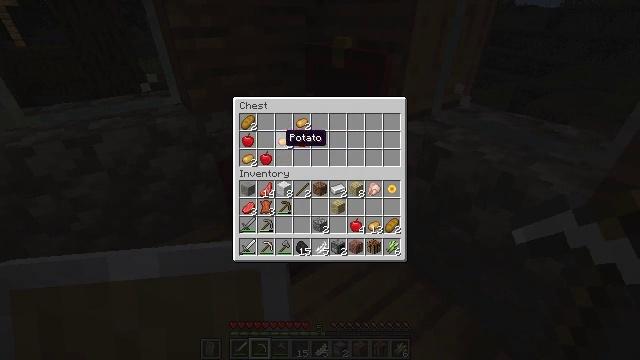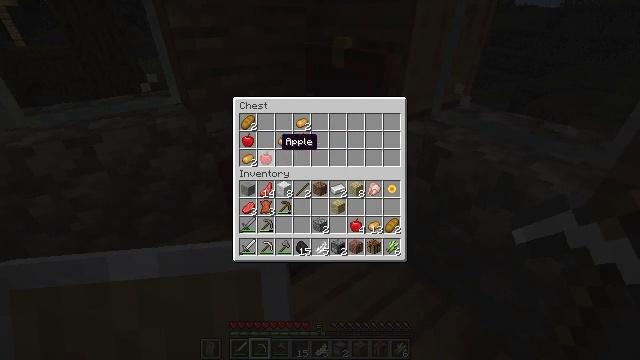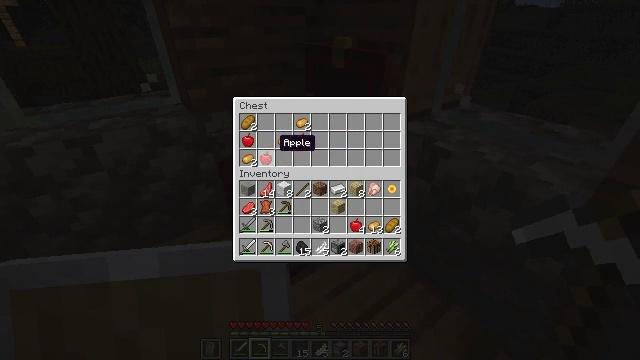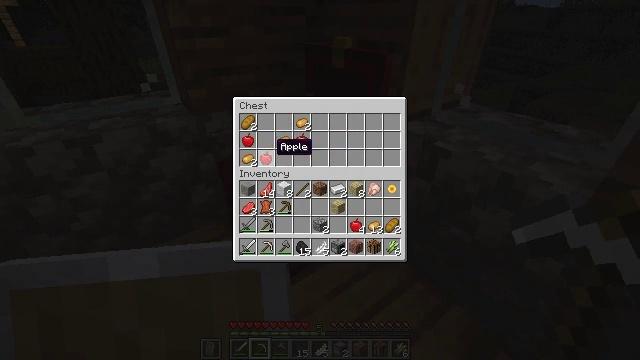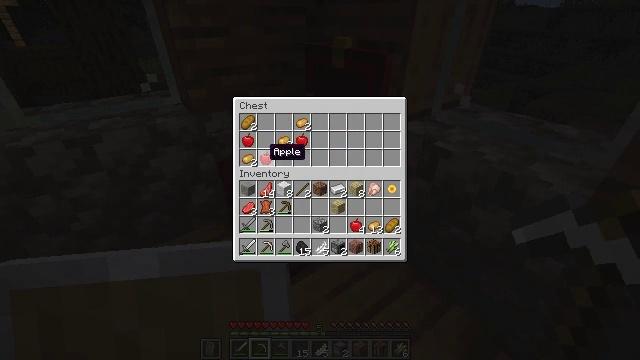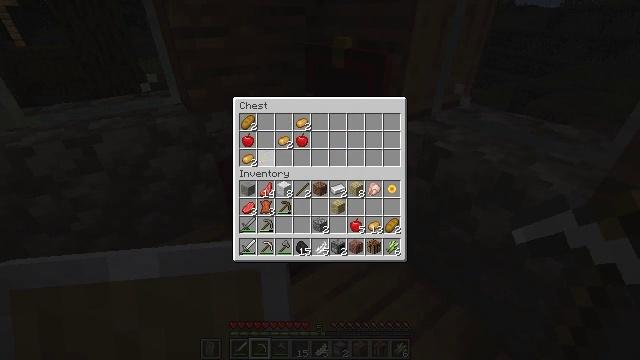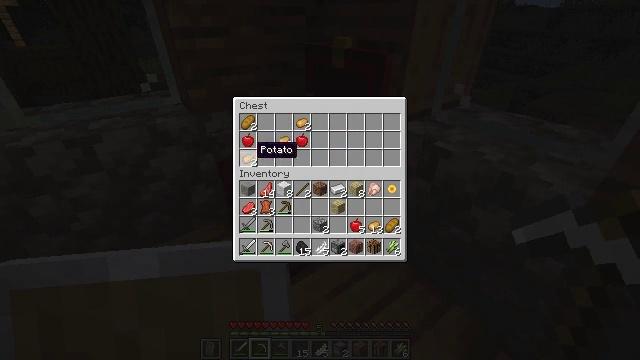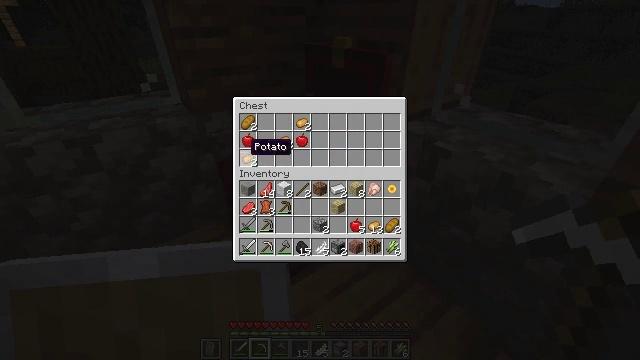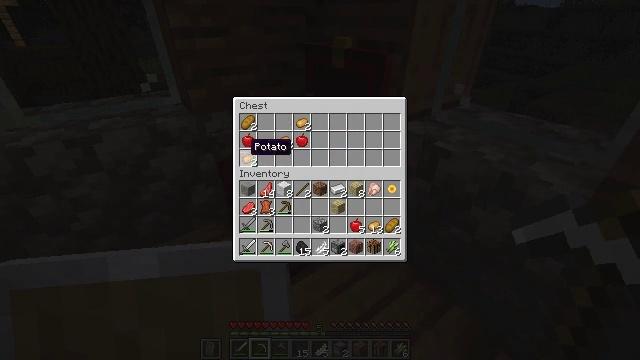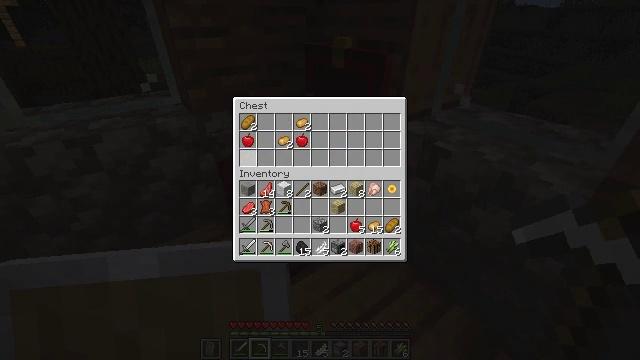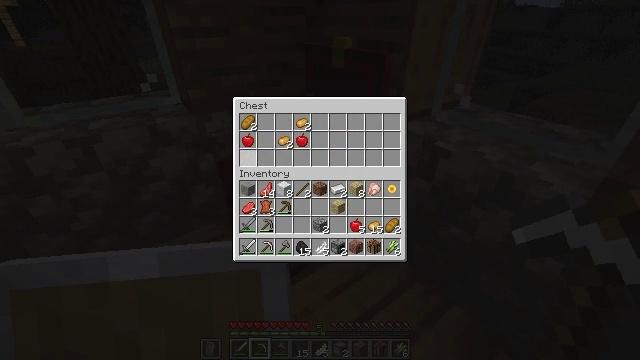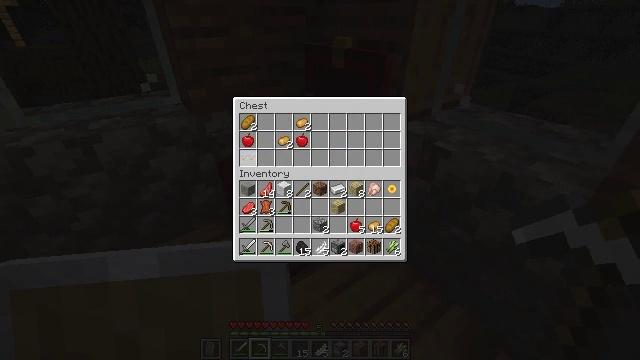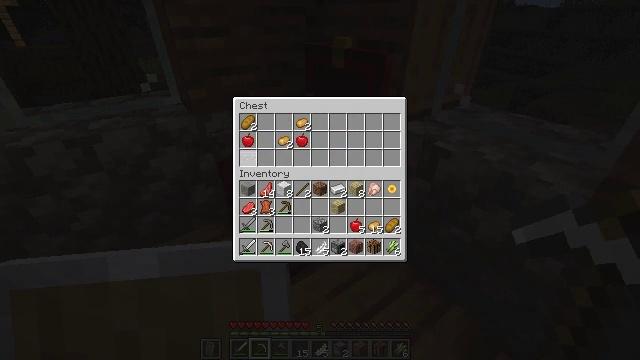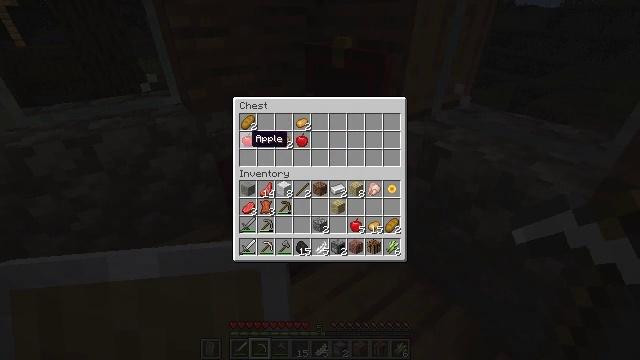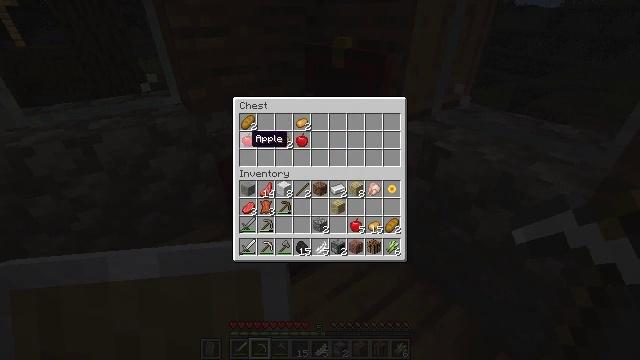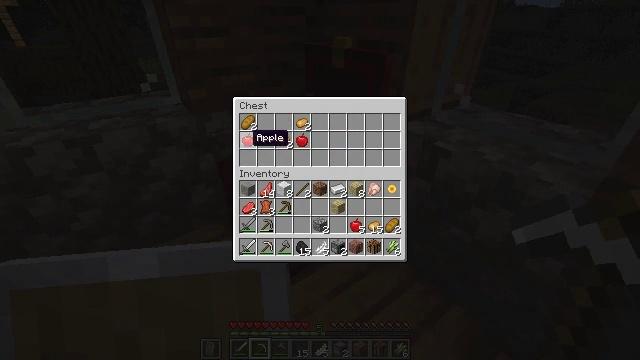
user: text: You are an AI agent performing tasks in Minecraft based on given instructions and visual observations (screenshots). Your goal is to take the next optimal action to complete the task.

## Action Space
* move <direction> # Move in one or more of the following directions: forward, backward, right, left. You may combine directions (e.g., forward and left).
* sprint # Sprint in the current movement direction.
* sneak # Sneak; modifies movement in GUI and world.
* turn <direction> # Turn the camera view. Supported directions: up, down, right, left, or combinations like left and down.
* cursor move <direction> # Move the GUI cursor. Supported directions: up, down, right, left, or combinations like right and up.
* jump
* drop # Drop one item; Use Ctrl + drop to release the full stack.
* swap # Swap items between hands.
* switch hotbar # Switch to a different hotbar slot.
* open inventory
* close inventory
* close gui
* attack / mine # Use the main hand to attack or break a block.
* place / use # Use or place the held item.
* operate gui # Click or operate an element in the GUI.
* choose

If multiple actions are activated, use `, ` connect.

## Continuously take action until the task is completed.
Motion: motion action
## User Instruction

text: Harvest wheat from the field.
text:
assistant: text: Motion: sneak
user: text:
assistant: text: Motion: sneak
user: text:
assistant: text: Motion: sneak
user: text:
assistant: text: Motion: sneak, cursor move left
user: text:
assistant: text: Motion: sneak, operate gui
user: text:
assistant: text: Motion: sneak, cursor move left, operate gui
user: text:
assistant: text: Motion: sneak
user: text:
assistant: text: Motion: sneak
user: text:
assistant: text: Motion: sneak, operate gui
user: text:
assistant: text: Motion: sneak, operate gui
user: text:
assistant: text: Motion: sneak
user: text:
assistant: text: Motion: sneak
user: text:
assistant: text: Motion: sneak
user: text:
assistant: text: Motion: sneak
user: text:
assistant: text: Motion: sneak
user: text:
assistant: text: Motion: sneak
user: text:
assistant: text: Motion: sneak, operate gui
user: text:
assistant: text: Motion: sneak, operate gui
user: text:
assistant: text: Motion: sneak, cursor move up, operate gui
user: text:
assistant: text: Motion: sneak, cursor move up
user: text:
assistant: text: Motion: sneak
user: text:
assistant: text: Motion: sneak, operate gui
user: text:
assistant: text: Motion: sneak, operate gui
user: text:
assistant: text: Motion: sneak, operate gui
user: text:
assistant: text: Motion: sneak
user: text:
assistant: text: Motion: sneak
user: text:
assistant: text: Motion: sneak, cursor move right and down
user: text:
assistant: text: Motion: sneak, cursor move right
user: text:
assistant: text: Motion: sneak, operate gui
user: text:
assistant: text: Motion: sneak, operate gui